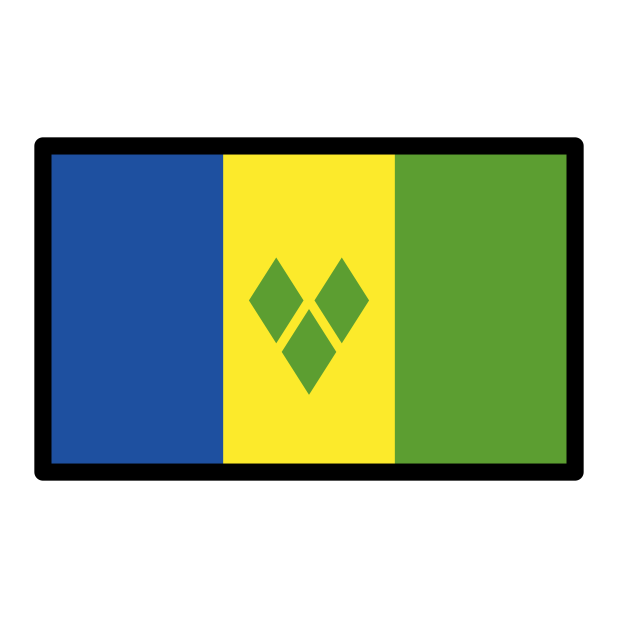
flag: St. Vincent & Grenadines